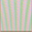
Piece: xx